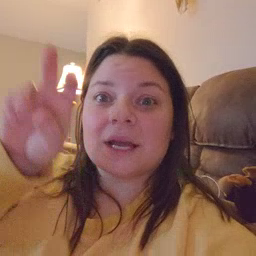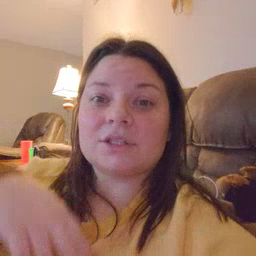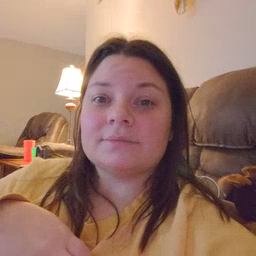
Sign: stairs